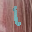
Label: 1